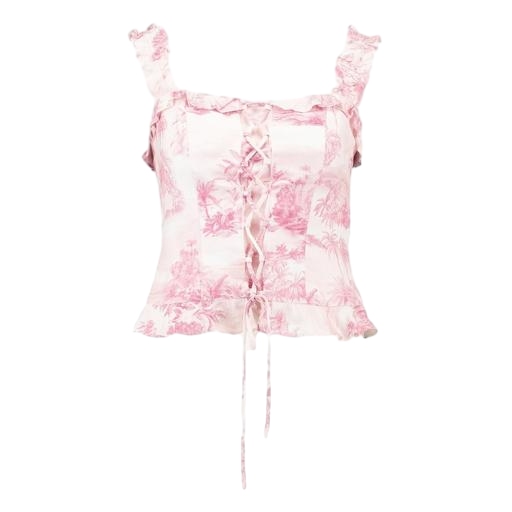
pink lace-up top, pink floral-print top, pink floral top, white background